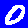
Digit: 0